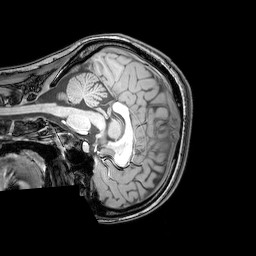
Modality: T1w
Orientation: sagittal
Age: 22
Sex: female
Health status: healthy
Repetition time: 0.081 s
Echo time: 0.037 s